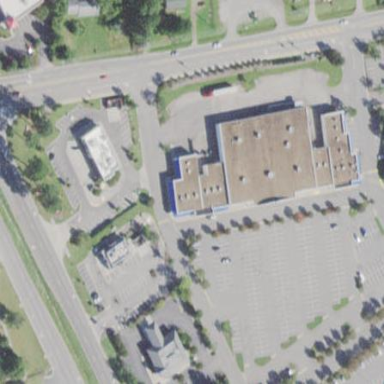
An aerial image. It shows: Retail building.